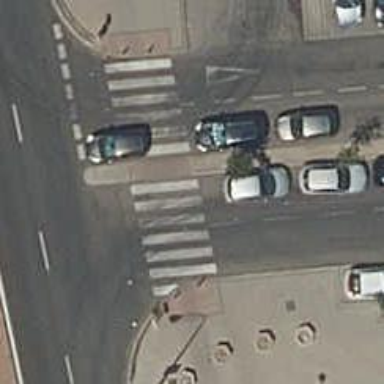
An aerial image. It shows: Marked crossing on the road.